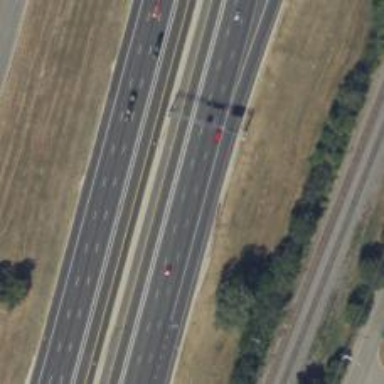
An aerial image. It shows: Motorway junction.